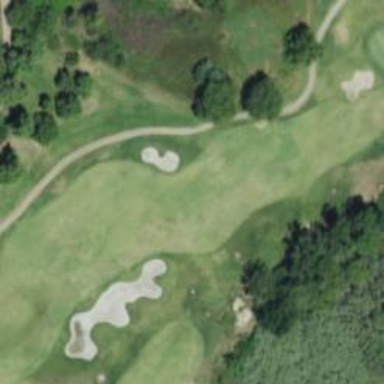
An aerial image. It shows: View of golf hole.